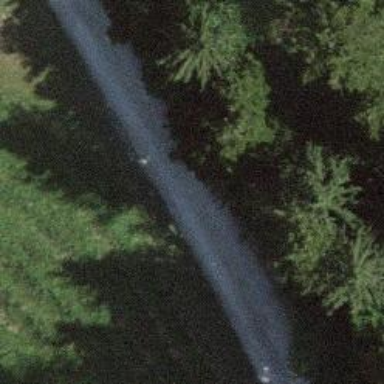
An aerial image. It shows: Well-maintained track road with grade 1 tracktype.